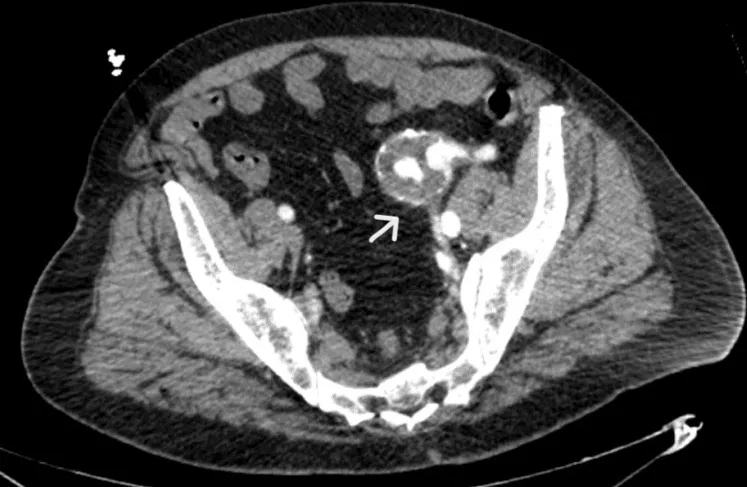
CT with IV contrast demonstrating an iliac artery aneurysm with an AV fistula (arrow).
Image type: radiology (ct)